Field crop: maize
Growth stage: 2
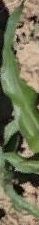
Species: maize